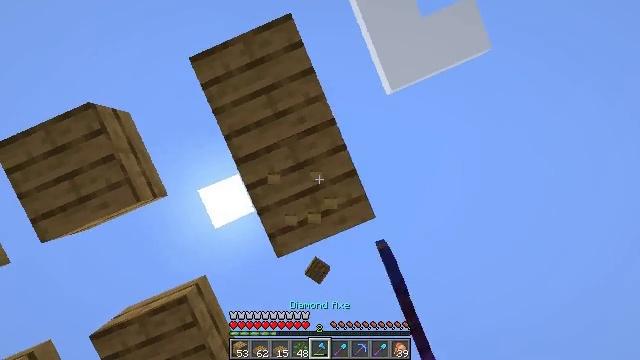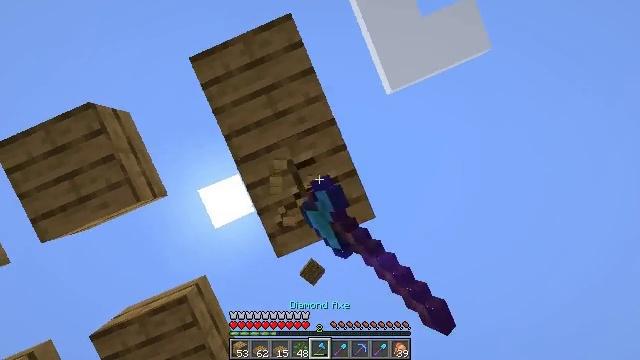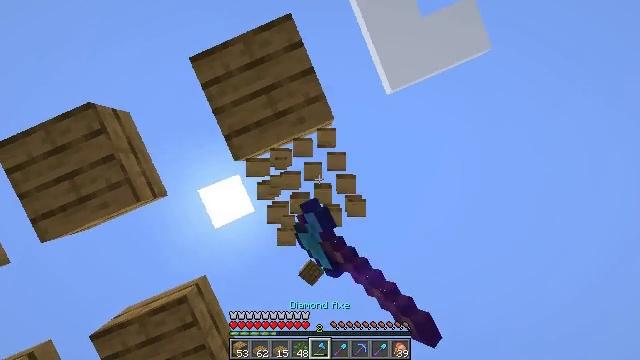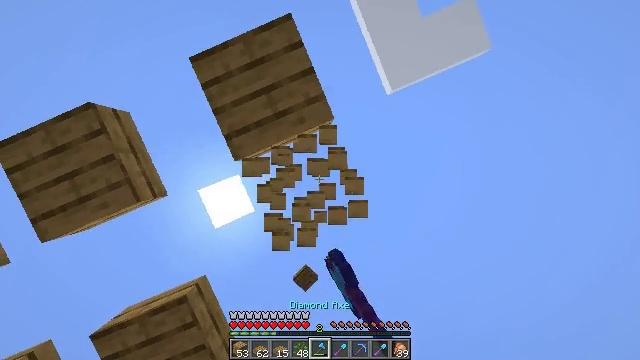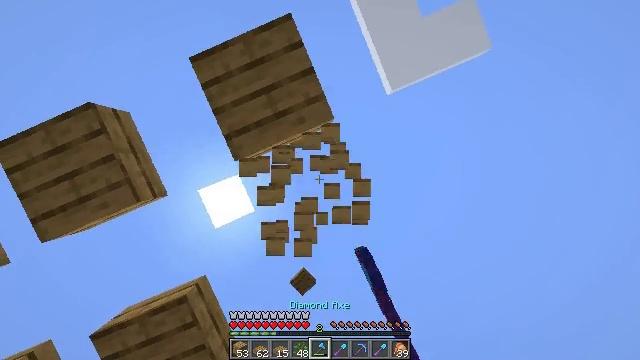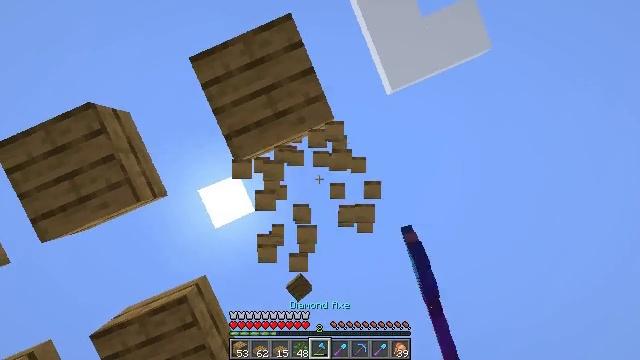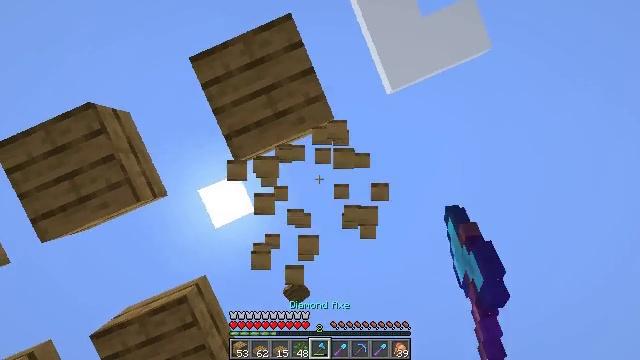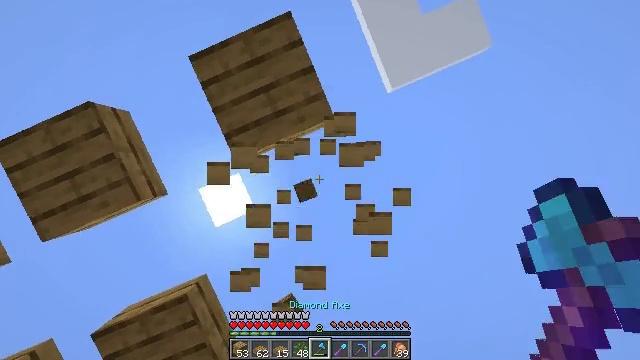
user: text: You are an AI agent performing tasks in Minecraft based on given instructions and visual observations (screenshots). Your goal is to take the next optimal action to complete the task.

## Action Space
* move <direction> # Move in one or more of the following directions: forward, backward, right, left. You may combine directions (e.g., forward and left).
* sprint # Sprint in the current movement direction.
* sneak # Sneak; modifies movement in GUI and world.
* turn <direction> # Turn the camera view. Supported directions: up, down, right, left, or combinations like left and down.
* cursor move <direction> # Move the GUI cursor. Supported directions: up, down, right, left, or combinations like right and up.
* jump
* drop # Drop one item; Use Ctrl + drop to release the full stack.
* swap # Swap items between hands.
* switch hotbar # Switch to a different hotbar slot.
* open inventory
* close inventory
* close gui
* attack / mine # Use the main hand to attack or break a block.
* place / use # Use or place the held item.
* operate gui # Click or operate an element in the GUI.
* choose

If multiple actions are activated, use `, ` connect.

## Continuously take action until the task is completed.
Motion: motion action
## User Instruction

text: Mine the oak slab from the floor.
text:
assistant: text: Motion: attack / mine
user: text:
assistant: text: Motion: attack / mine
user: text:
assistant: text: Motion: attack / mine
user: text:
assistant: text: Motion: attack / mine
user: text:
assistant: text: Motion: attack / mine
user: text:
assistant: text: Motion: attack / mine
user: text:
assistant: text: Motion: attack / mine
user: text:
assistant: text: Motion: attack / mine